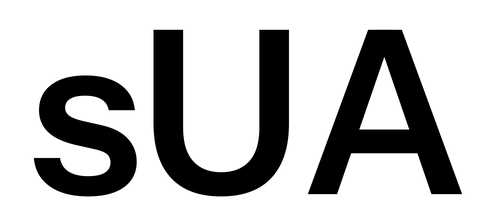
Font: InstrumentSans_SemiBold